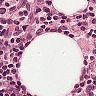
Metastatic tissue present: no